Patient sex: F
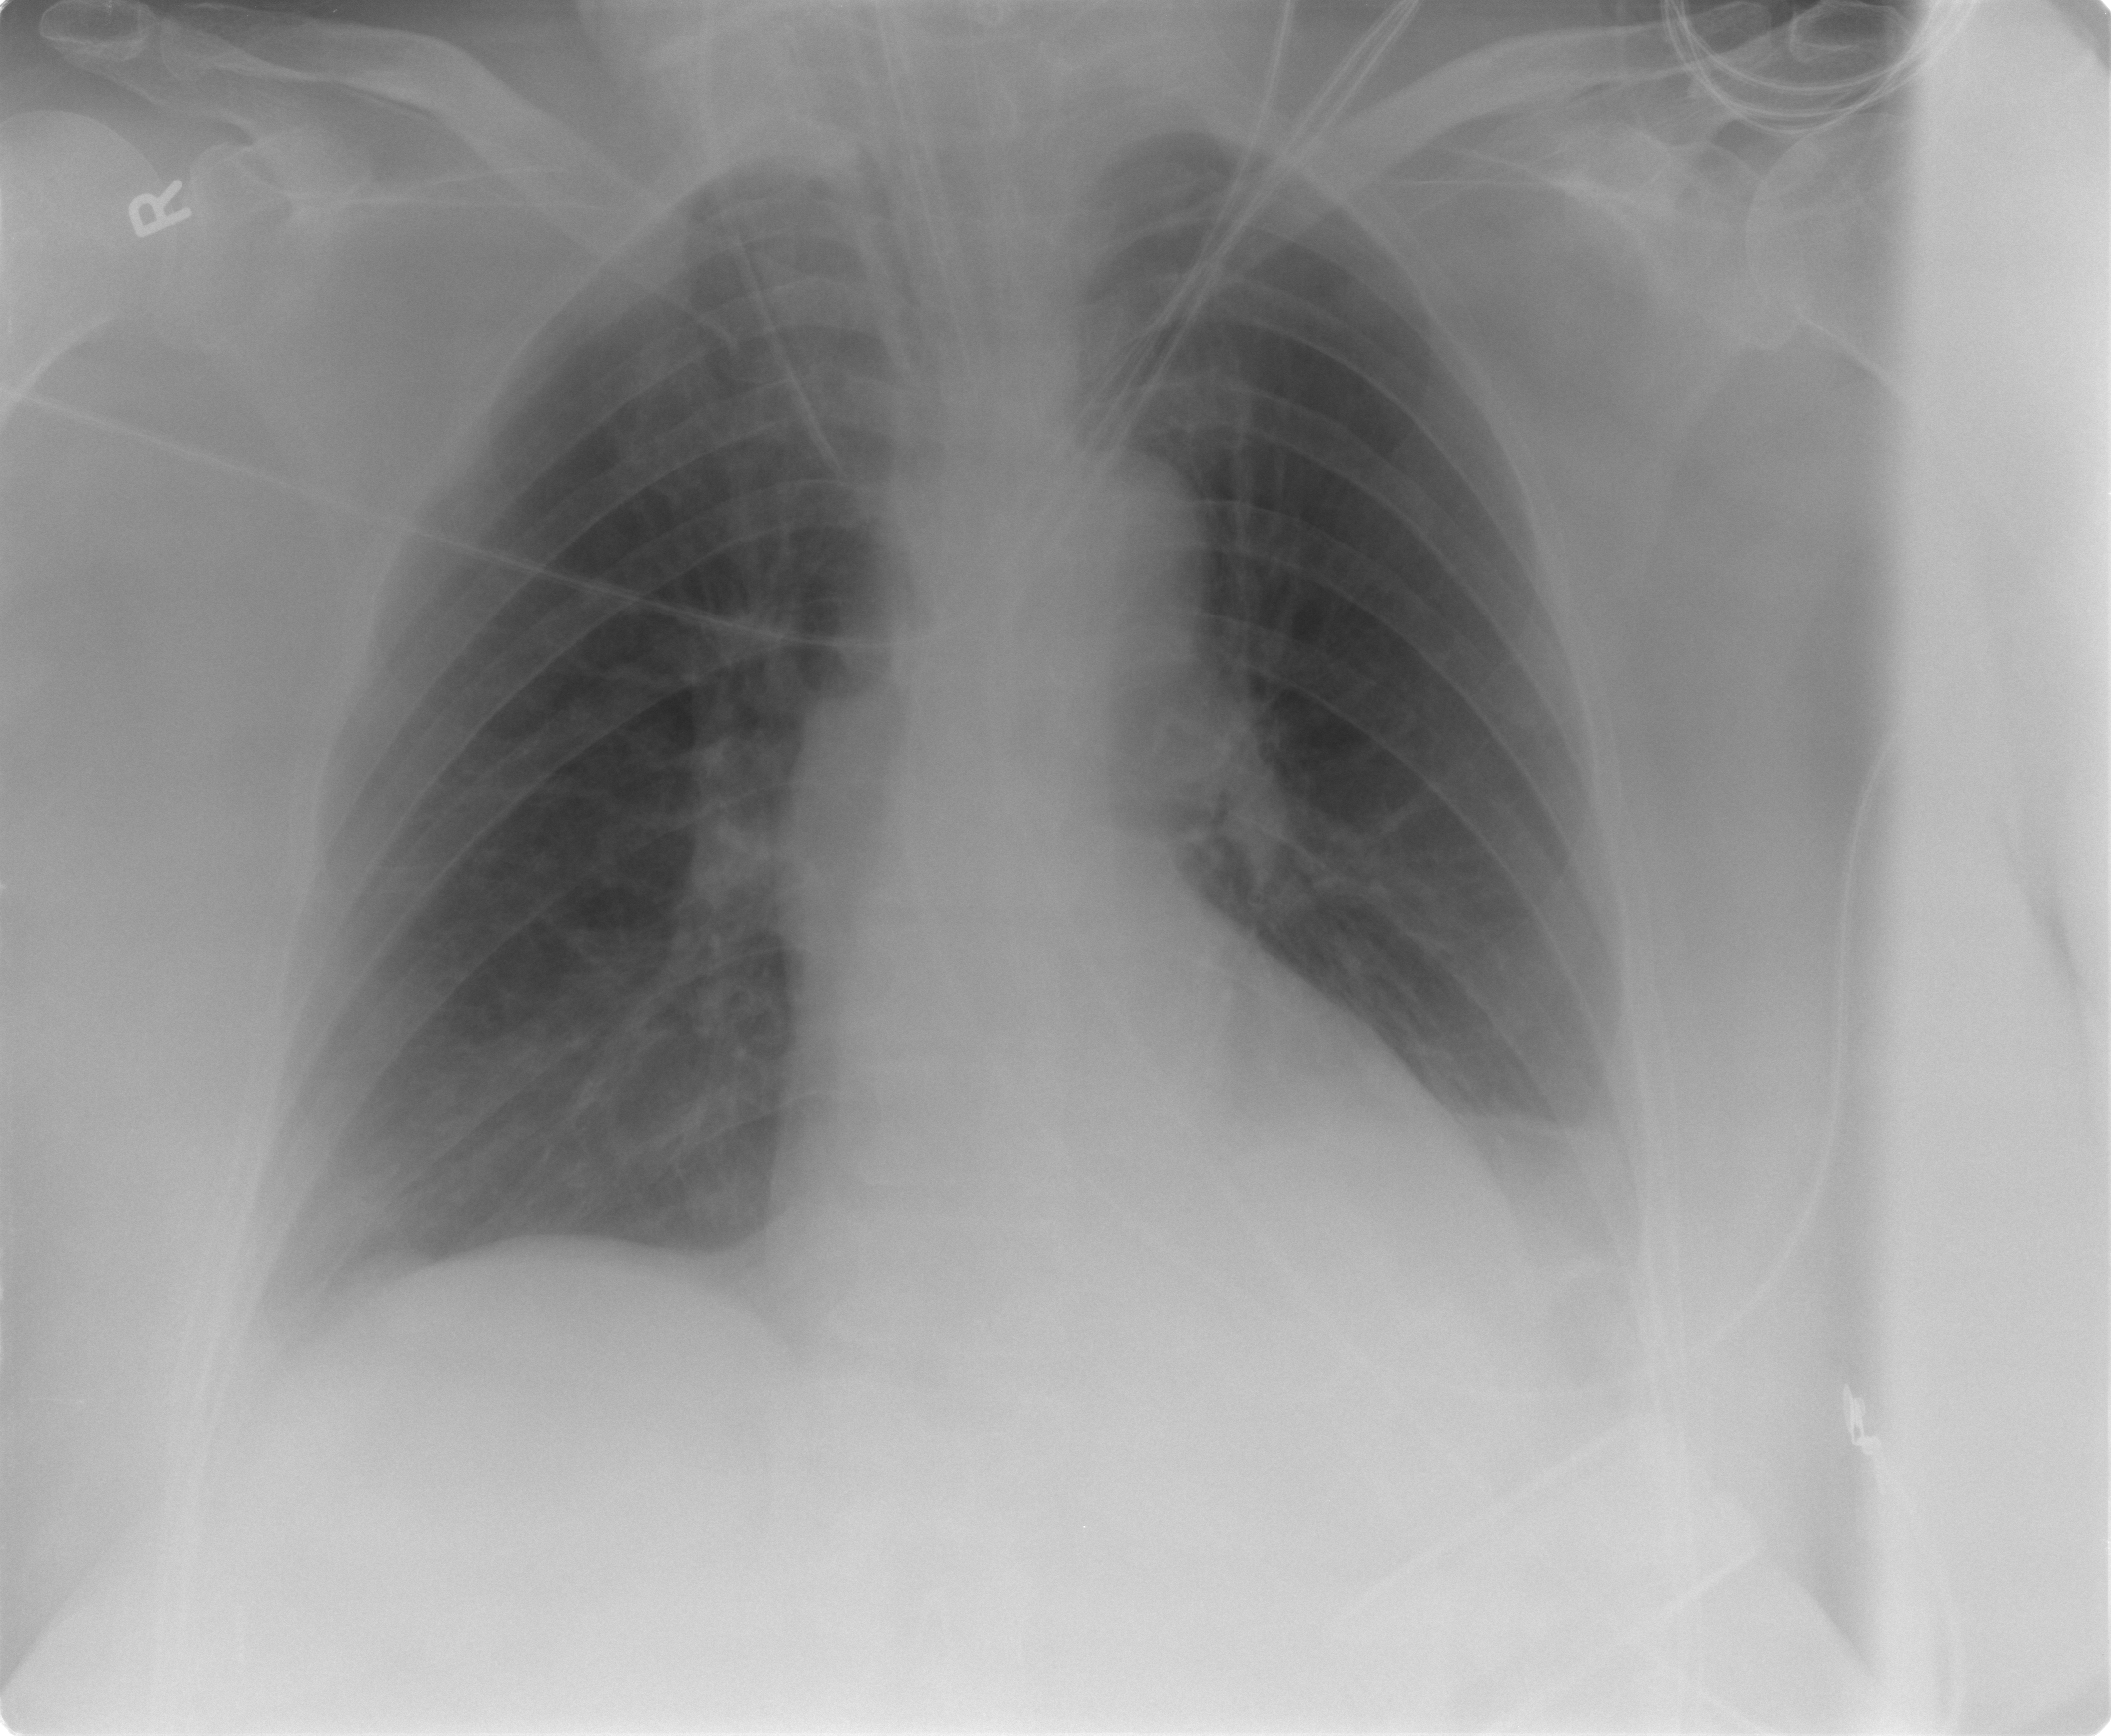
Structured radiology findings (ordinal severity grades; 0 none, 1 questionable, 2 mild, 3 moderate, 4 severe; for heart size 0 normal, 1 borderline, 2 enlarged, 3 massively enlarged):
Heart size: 0
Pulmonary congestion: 0
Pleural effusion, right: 0
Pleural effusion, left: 0
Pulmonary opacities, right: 0
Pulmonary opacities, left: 0
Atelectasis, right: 2
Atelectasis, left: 2